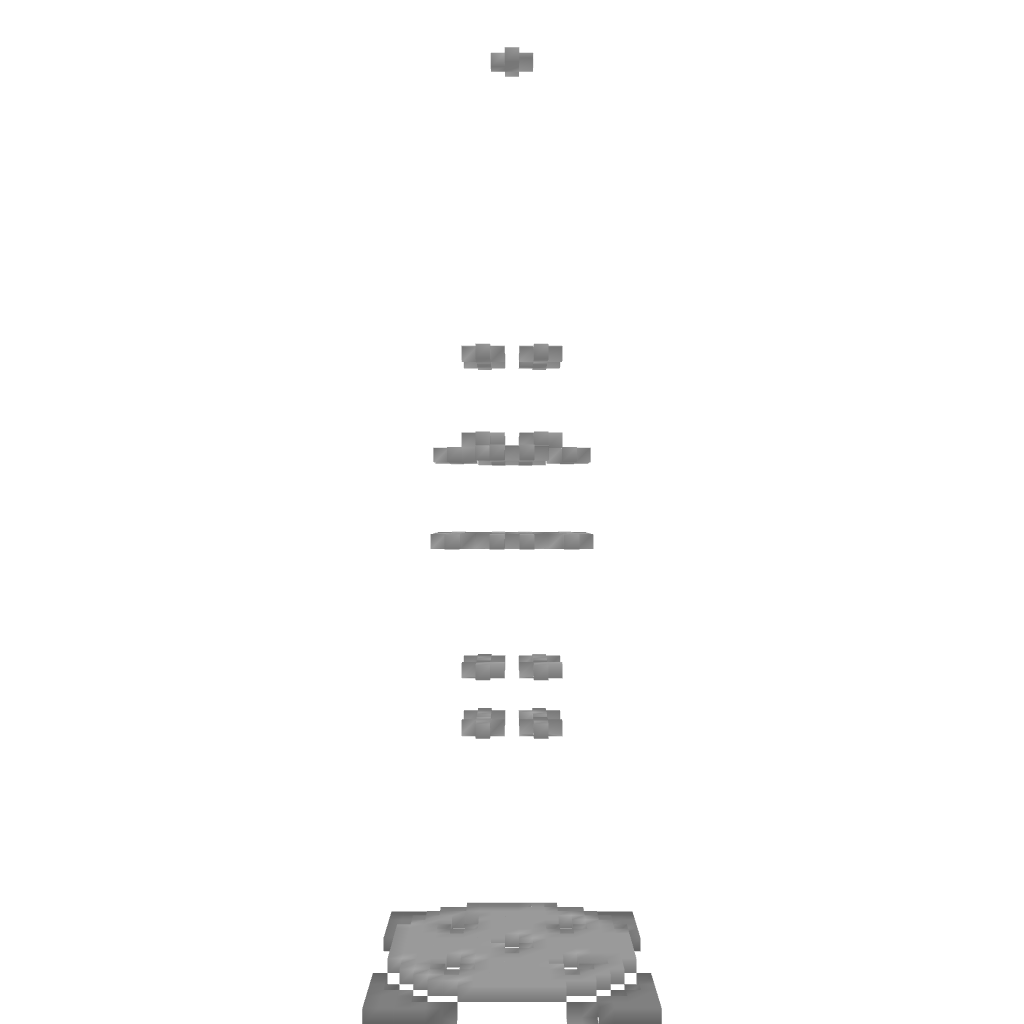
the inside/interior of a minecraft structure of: Impossible Fountain